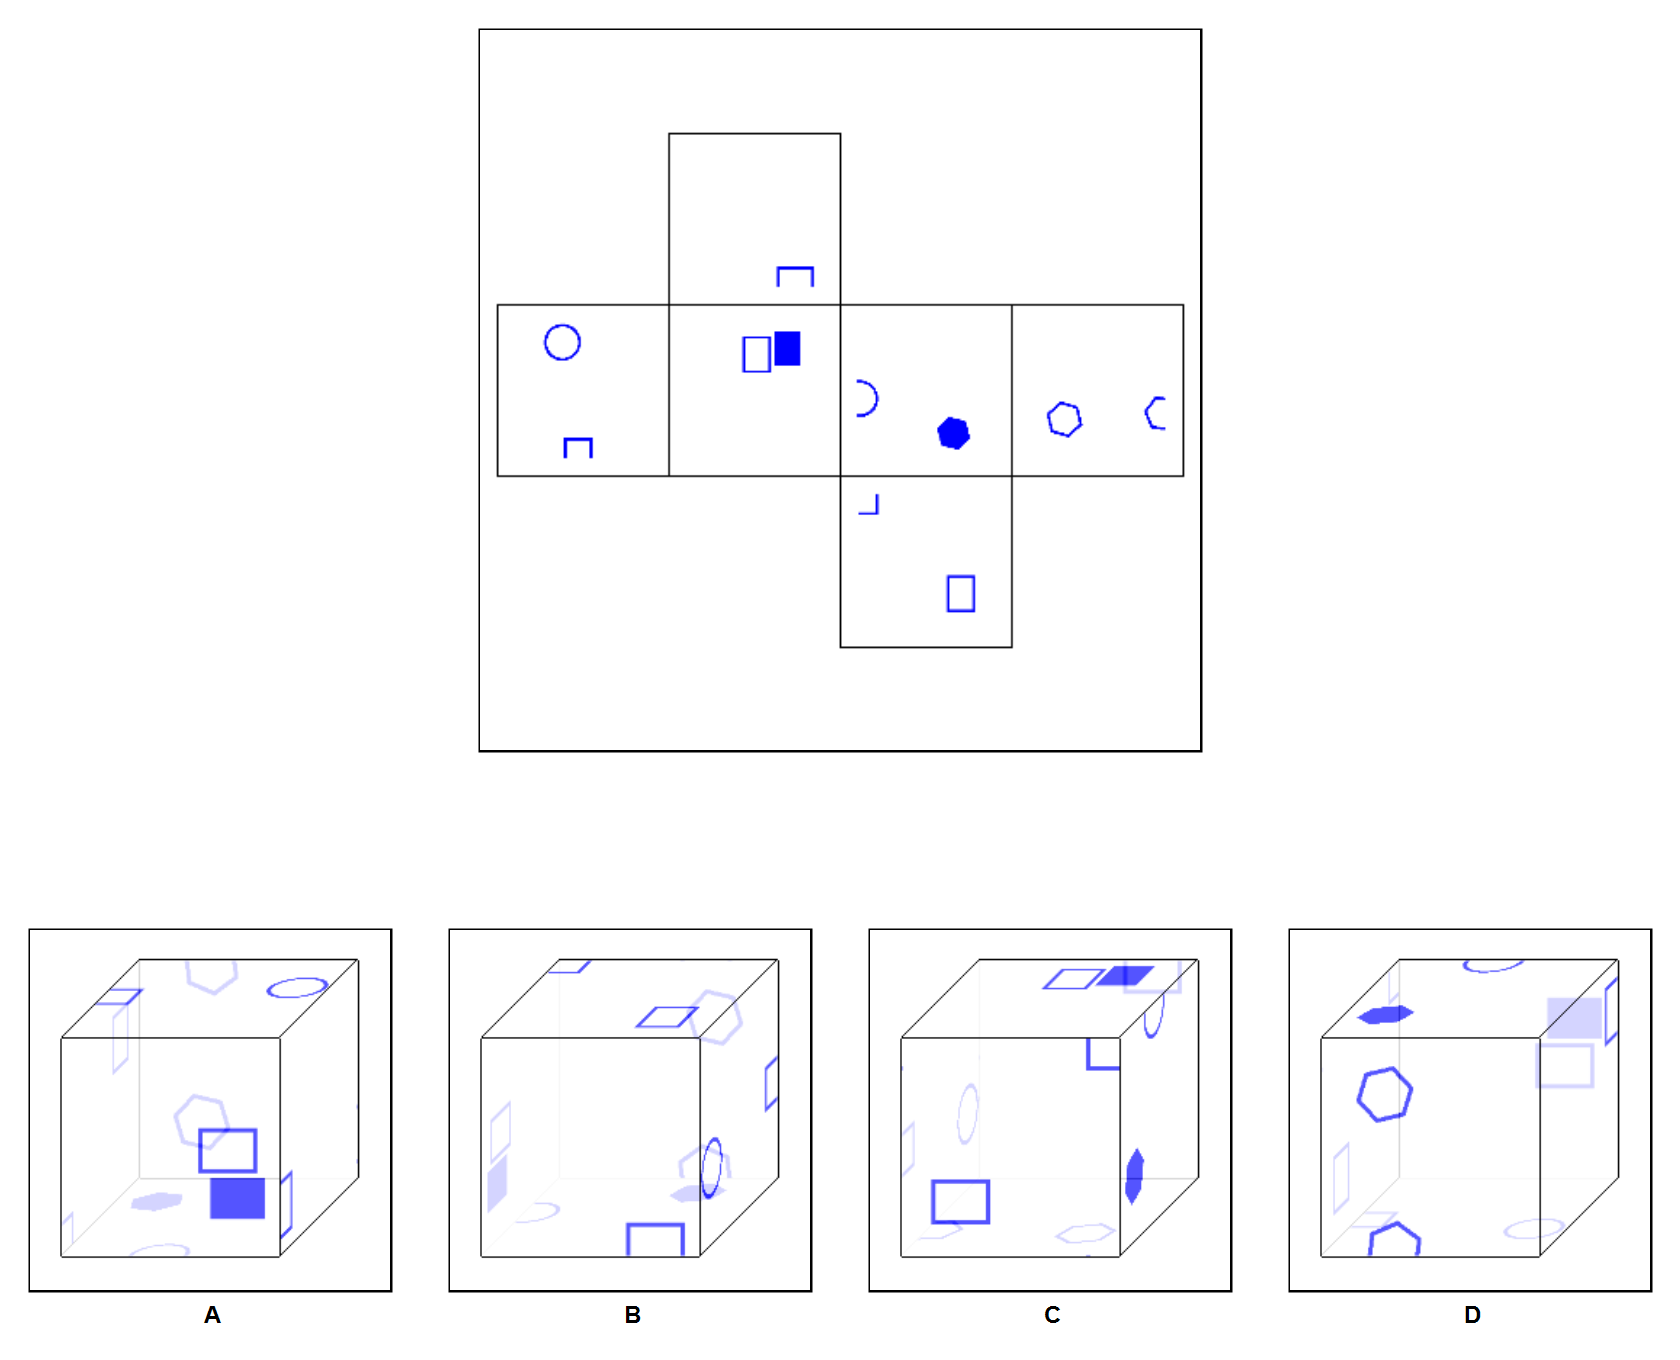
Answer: B